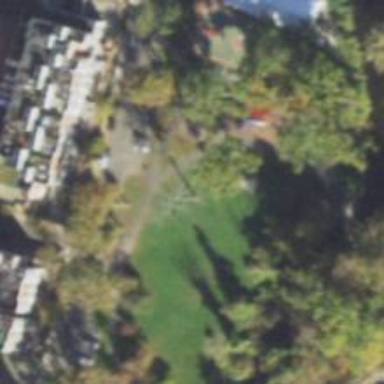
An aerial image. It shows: Lovely park for leisure and relaxation.